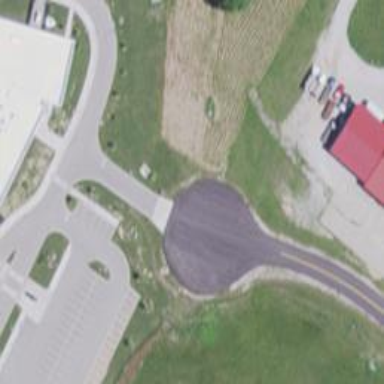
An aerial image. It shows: Turning circle on the road.